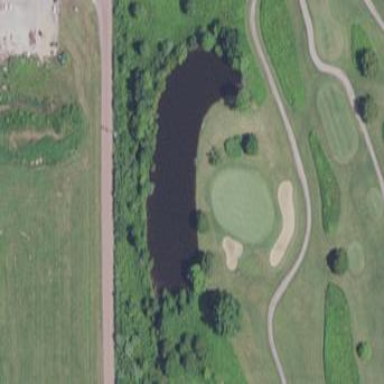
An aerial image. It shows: Water hazard in golf course. The hazard is natural water feature.